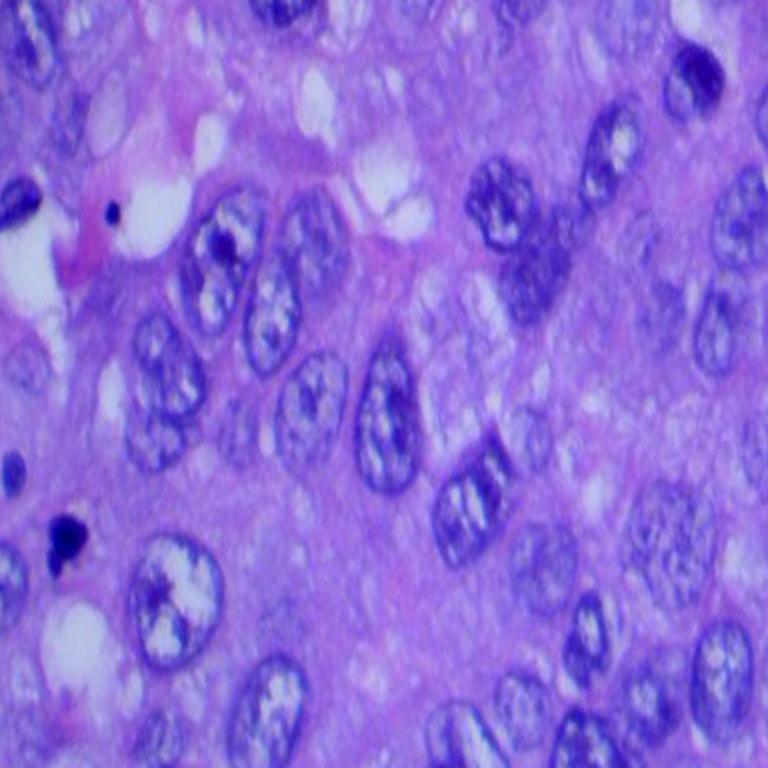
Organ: lung
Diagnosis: squamous carcinomas